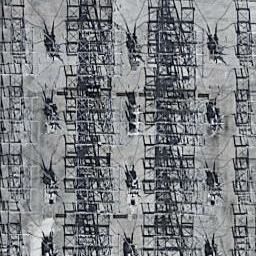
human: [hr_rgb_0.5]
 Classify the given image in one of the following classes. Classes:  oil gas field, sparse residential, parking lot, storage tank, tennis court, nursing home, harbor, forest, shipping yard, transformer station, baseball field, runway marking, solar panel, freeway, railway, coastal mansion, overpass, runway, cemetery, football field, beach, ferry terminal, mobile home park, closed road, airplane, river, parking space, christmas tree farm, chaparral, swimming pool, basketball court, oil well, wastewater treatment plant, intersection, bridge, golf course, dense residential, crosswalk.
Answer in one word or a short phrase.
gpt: transformer station